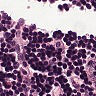
Metastatic tissue present: no